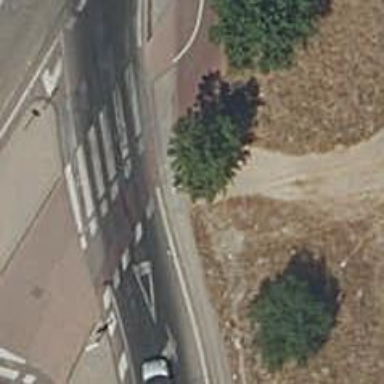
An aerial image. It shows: Marked crossing with visible markings.